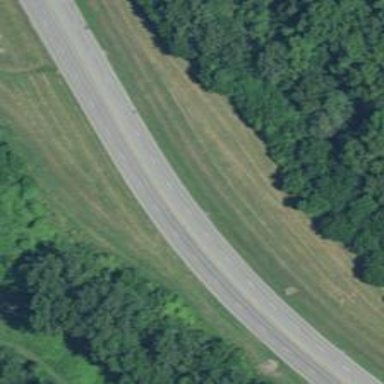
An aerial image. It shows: Primary highway with asphalt surface and dual carriageway.